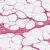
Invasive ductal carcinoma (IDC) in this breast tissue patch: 0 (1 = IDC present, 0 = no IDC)